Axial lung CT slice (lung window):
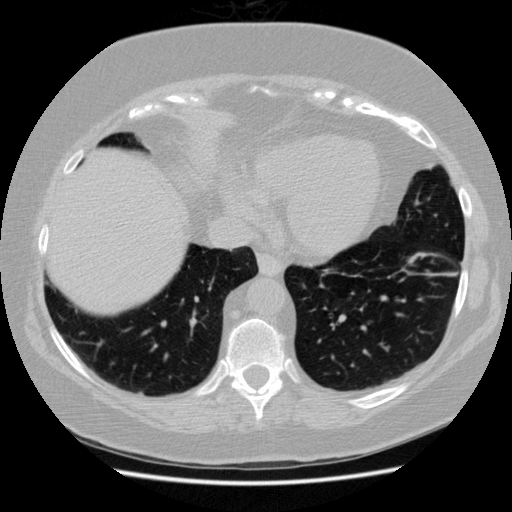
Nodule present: no